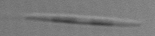
Label: pennate_Pseudo-nitzschia